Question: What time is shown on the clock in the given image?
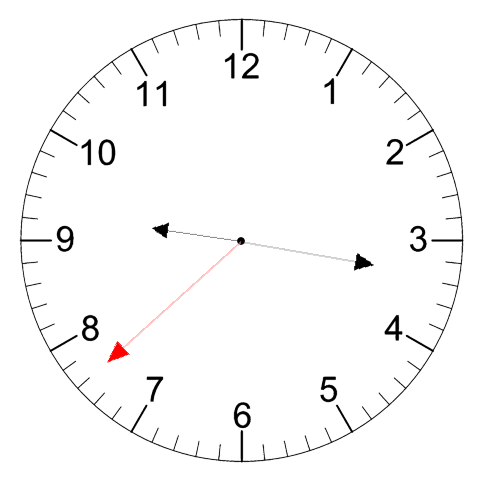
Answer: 09:16:38